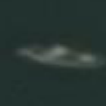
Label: civil